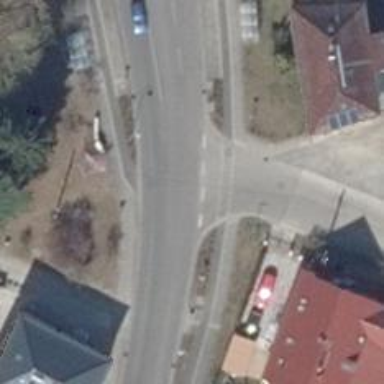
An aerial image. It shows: Path with sidewalk. The cycleway surface is asphalt.